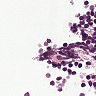
Metastatic tissue present: no